Interaction volume radius: 10 \u00c5
Interaction volume height: 15 \u00c5
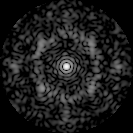
Disorder parameter: 0.7097